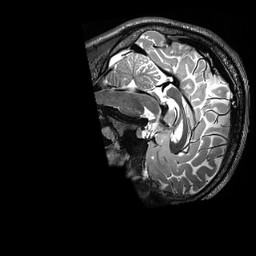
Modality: T2w
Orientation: sagittal
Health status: healthy
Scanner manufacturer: siemens
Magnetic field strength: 3 T
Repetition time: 3.2 s
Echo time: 0.565 s